Field crop: tomato
Growth stage: 2
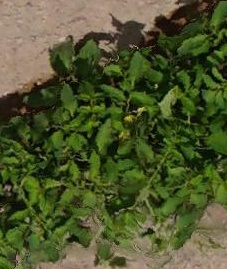
Species: tomato